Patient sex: M
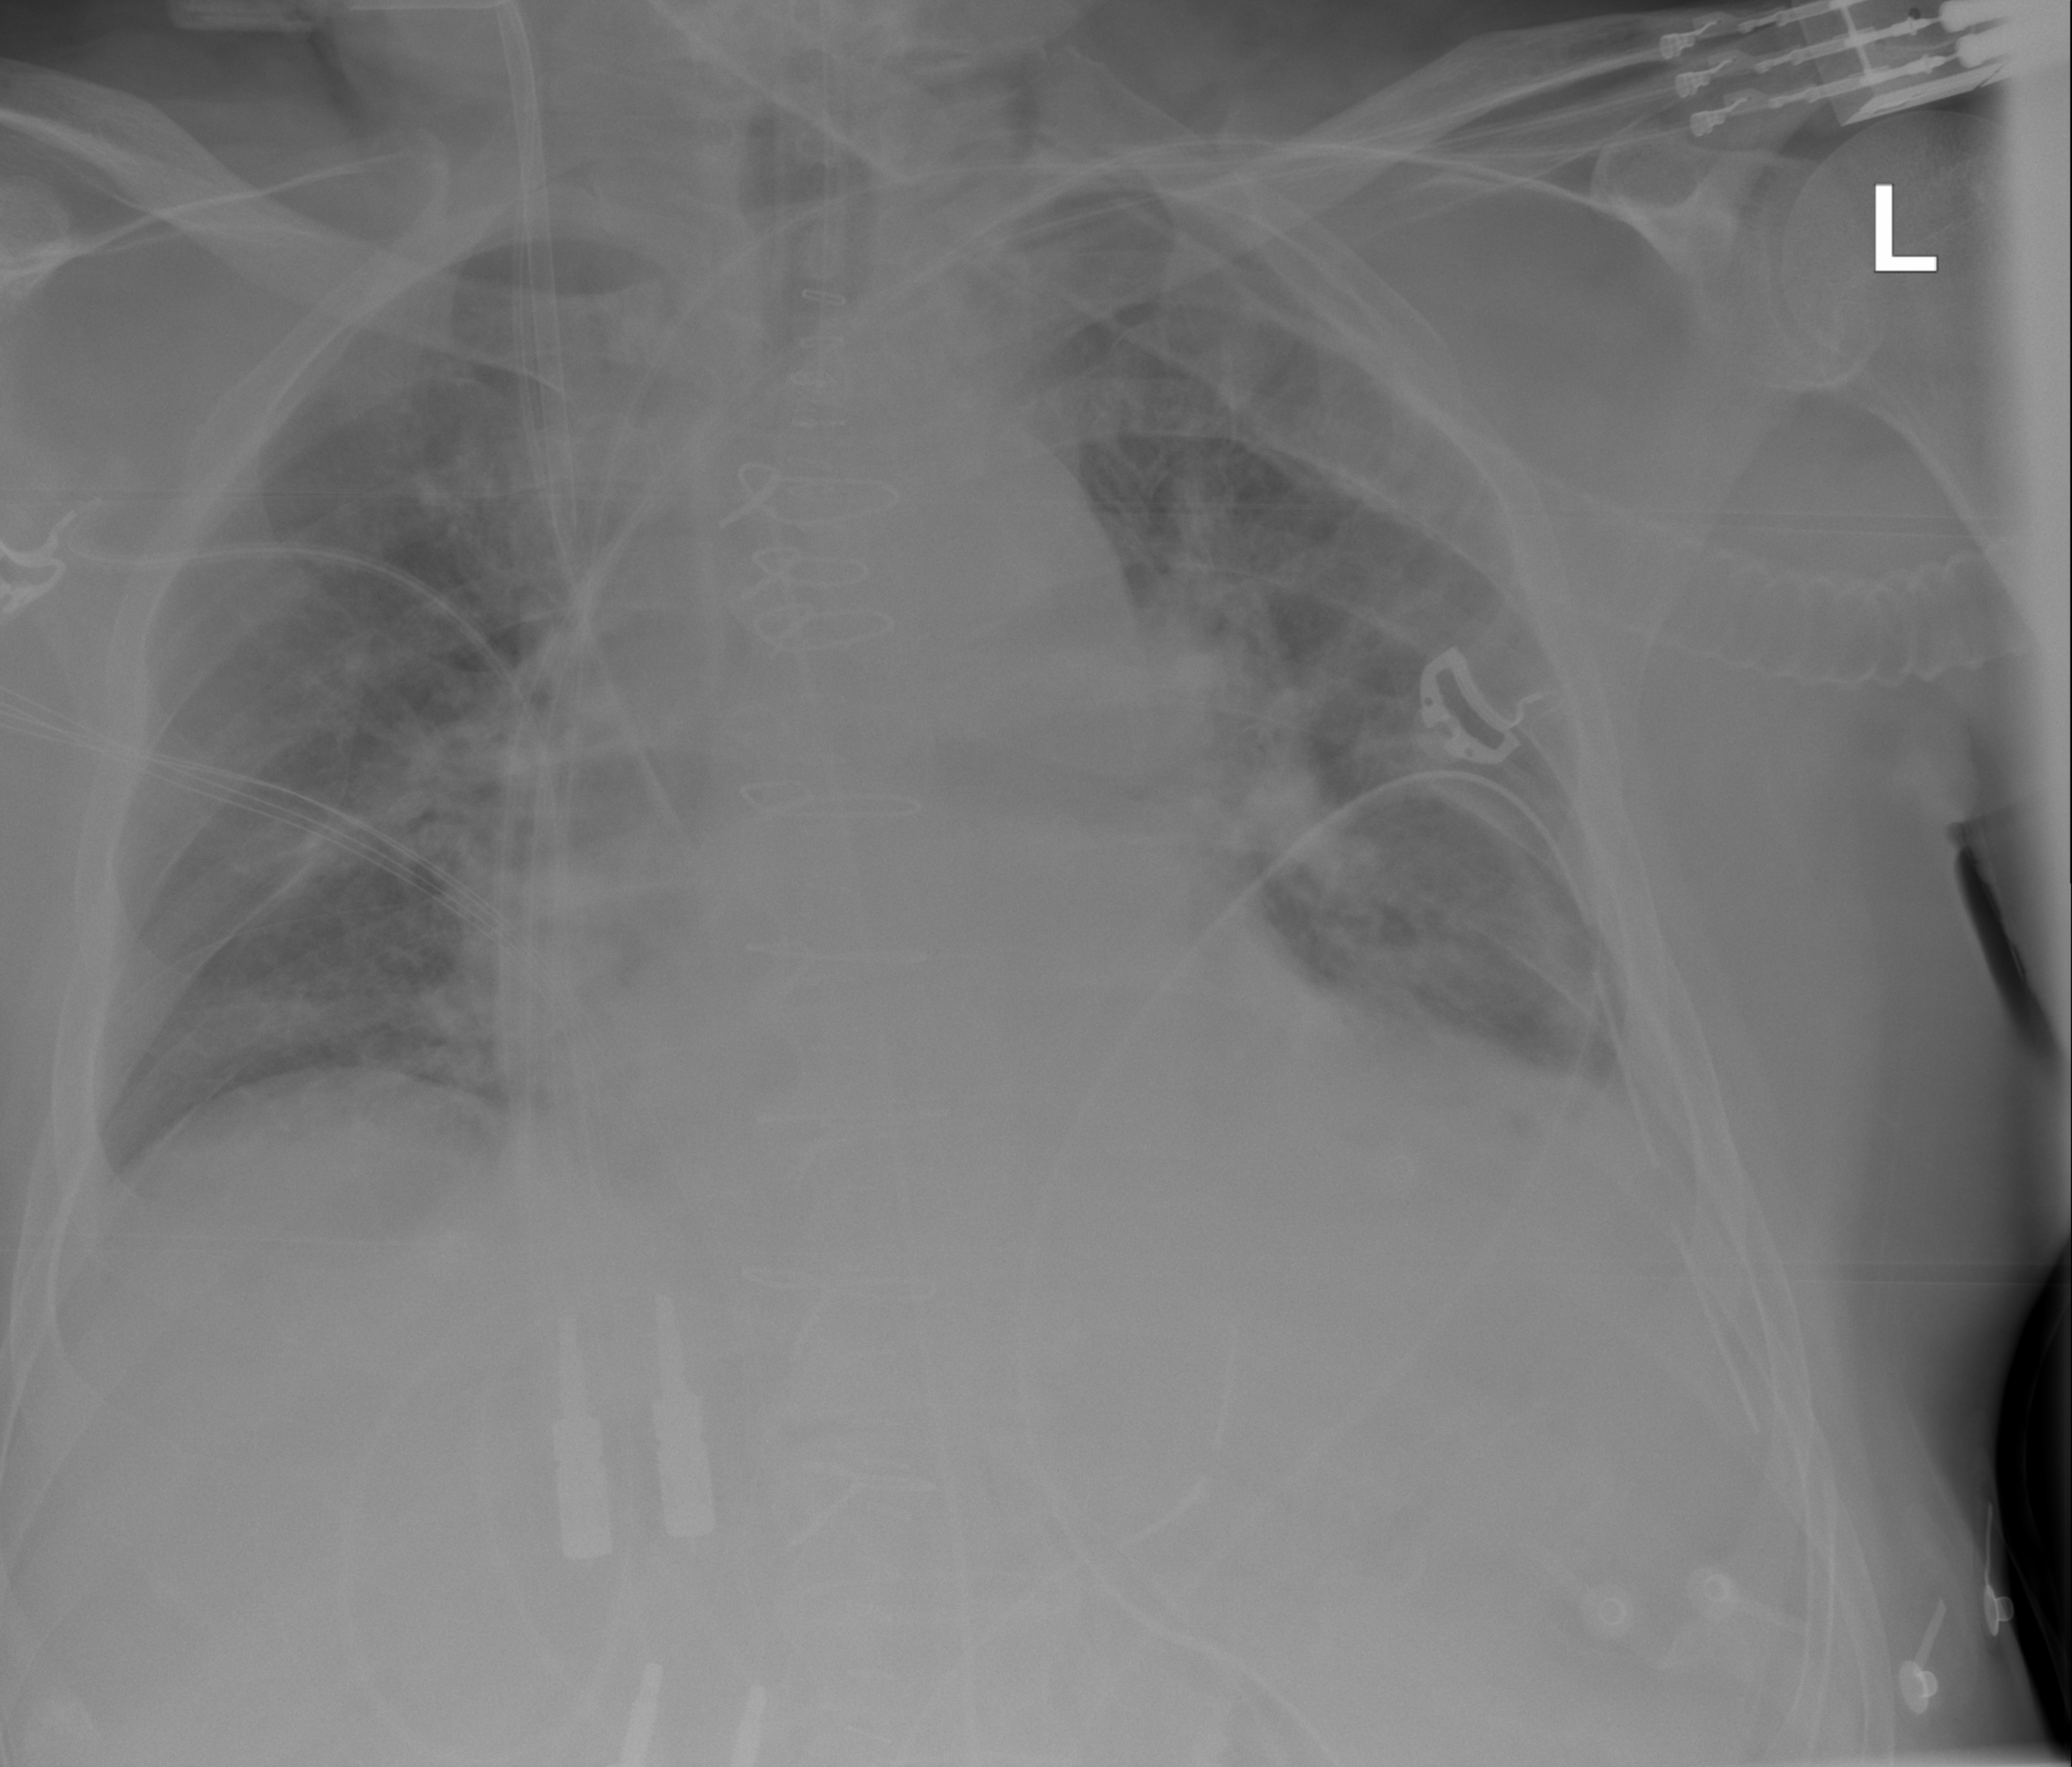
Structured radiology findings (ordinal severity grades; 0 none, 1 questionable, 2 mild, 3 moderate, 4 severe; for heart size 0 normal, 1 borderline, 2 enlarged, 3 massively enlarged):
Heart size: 2
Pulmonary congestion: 2
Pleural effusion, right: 0
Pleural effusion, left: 2
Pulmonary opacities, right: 0
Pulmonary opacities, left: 0
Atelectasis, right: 2
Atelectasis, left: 2